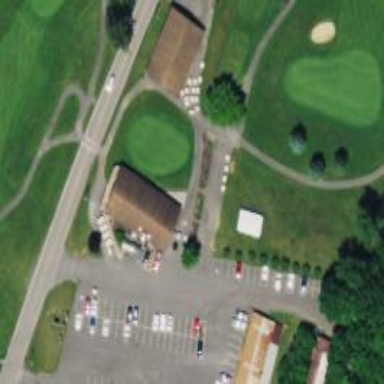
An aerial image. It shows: Path used for both walking and golf.